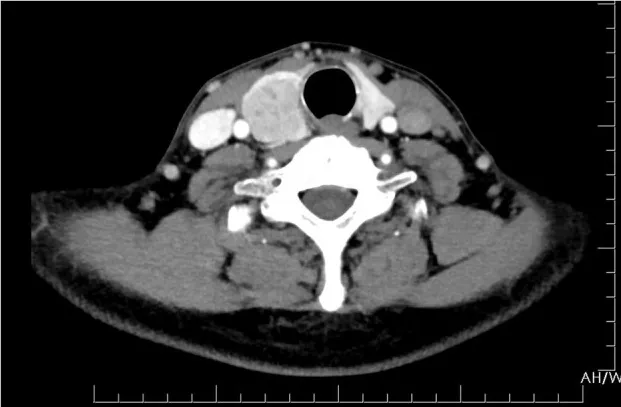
CT of the neck showed a tumor occupying almost the entire right lobe of the thyroid gland.
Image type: radiology (ct)